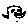
Label: bird